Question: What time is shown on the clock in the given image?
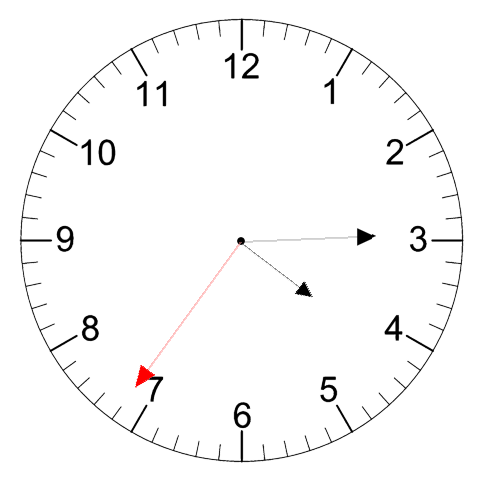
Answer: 04:14:36